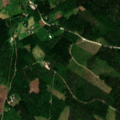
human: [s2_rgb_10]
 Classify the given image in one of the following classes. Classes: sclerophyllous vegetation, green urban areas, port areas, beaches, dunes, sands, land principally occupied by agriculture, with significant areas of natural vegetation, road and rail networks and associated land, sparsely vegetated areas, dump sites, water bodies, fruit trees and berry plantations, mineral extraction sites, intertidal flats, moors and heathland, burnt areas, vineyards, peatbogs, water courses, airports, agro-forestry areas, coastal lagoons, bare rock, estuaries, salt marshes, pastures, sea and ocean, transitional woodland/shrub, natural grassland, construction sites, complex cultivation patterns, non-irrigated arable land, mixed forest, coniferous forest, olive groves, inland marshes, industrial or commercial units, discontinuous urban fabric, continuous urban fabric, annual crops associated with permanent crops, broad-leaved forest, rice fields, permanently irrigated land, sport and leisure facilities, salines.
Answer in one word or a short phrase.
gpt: land principally occupied by agriculture, with significant areas of natural vegetation, coniferous forest, mixed forest